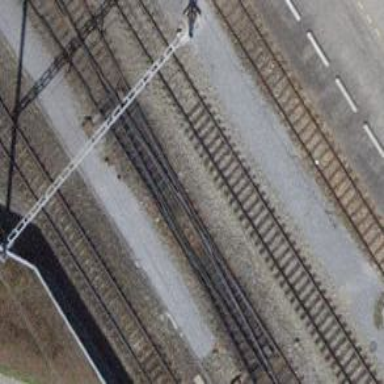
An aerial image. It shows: Railway switch.